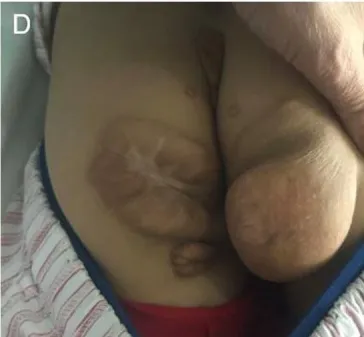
Cutaneous features of the case. (D) Xanthoma on the buttocks.
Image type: medical_photograph (skin_photograph)